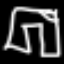
Label: pants